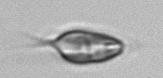
Label: Chrysochromulina